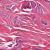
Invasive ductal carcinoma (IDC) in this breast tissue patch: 0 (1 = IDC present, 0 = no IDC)